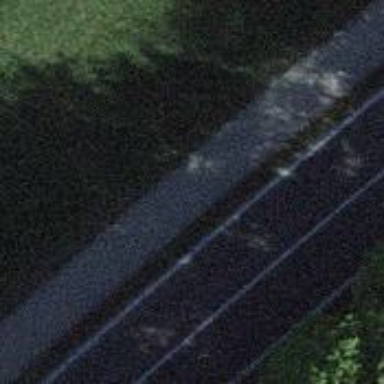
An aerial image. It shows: Asphalt cycleway.